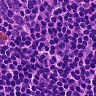
Metastatic tissue present: no